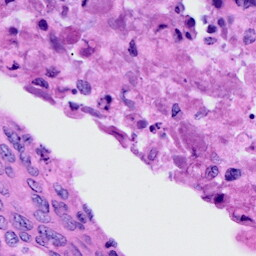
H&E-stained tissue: Cervix